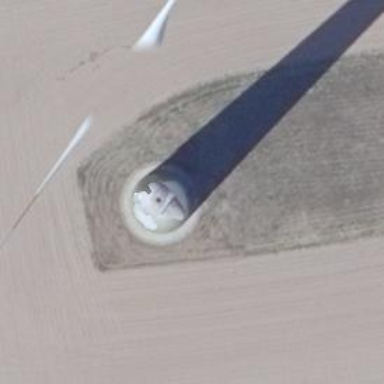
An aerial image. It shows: Wind generator using wind turbines of horizontal axis.